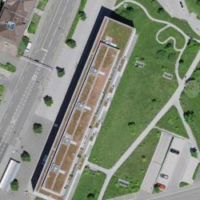
EUNIS habitat code: 54
Species observed at this site:
Juglans regia